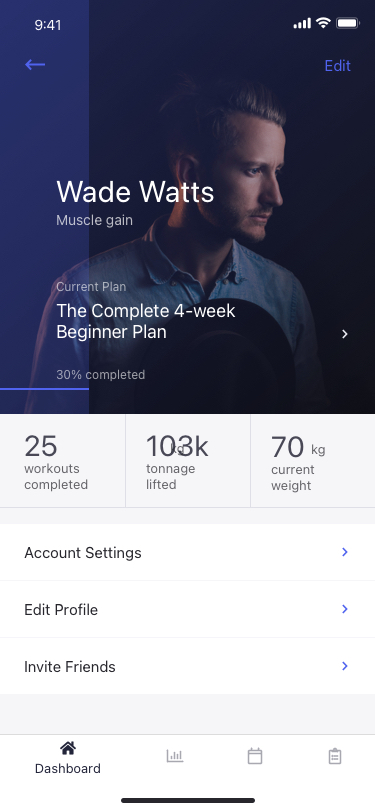
Text in this UI design:
30% completed
The Complete 4-week Beginner Plan
Current Plan
Muscle gain
Wade Watts